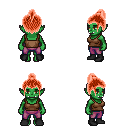
a pixel art fantasy rpg character, female body template, orc, green skin, brown pirate shirt, magenta pants, red short topknot hairstyle, black shoes, four views (front, back, left, right), 2x2 character sprite sheet, small pixel art, hard edges, no anti-aliasing